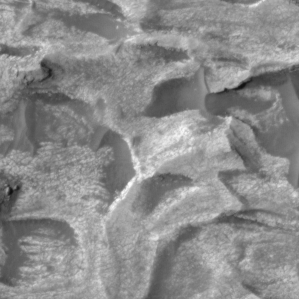
Label: non_frost